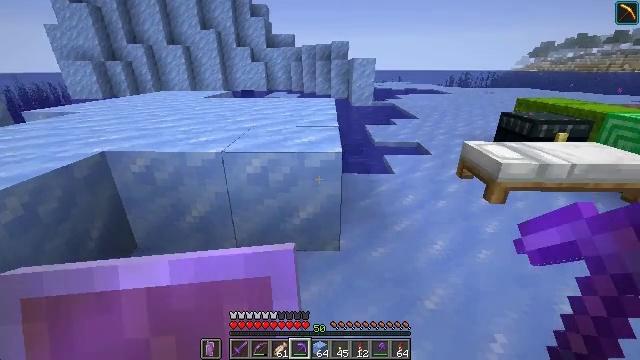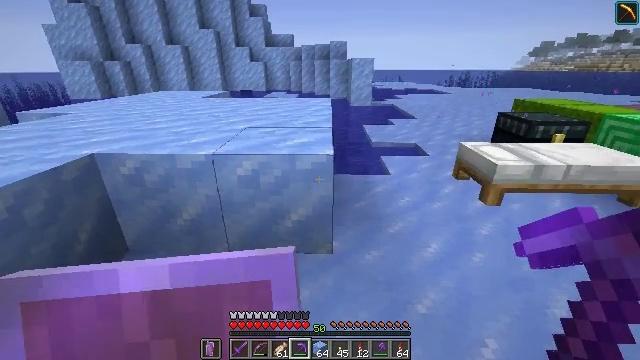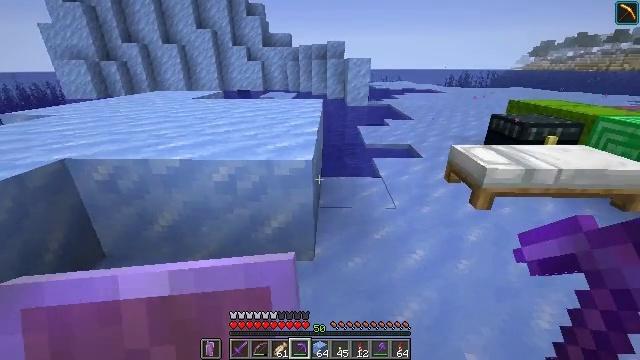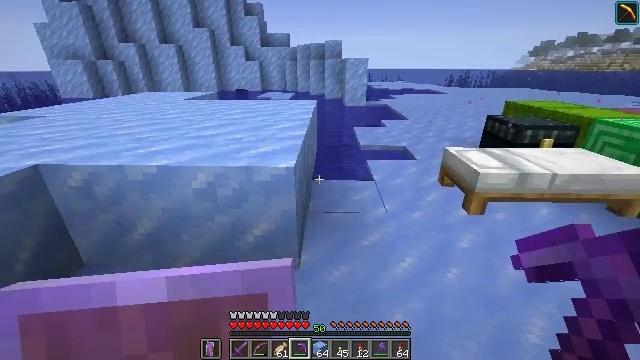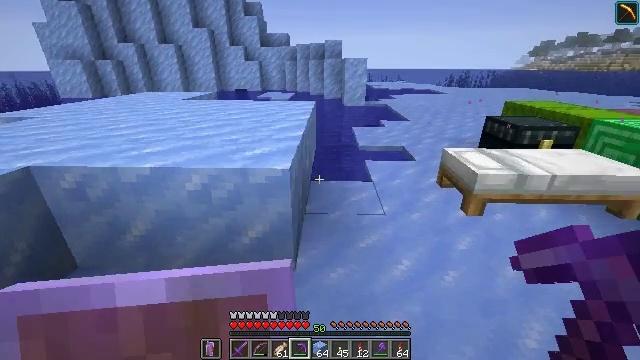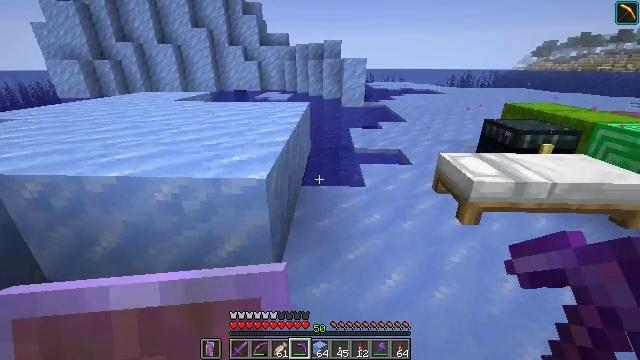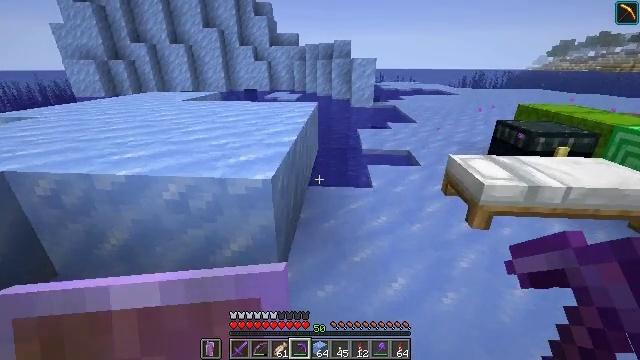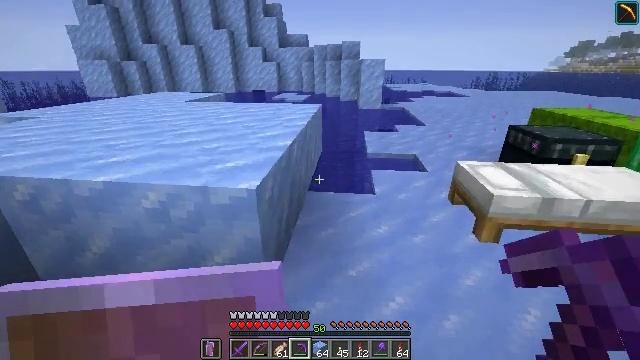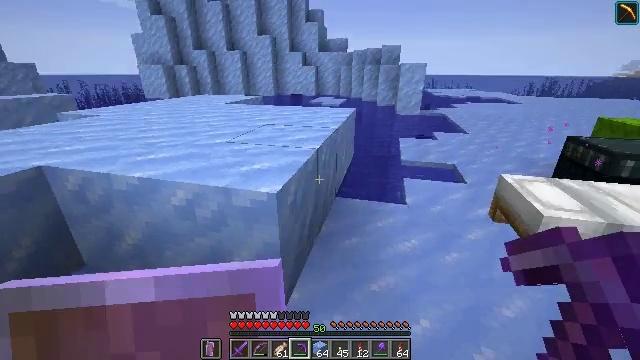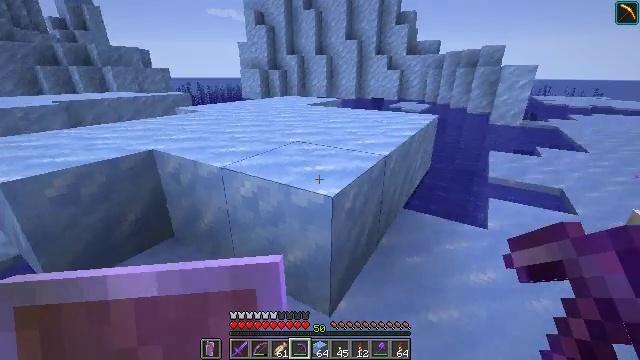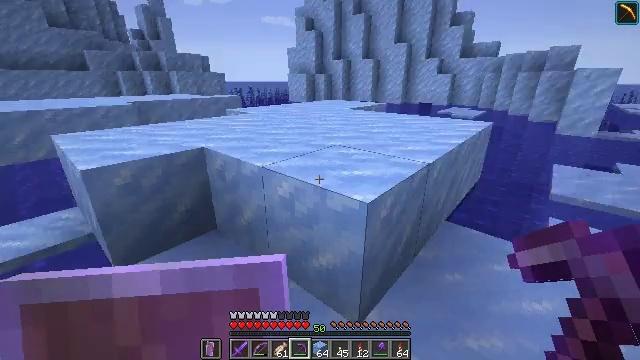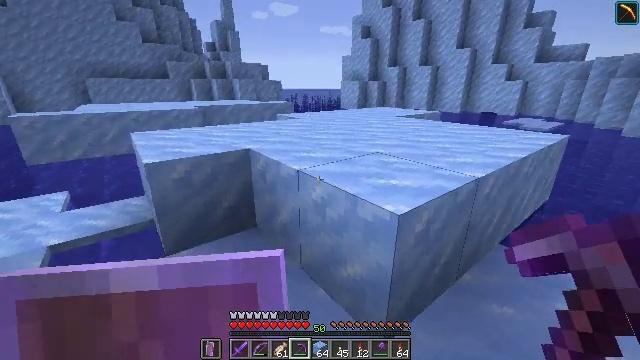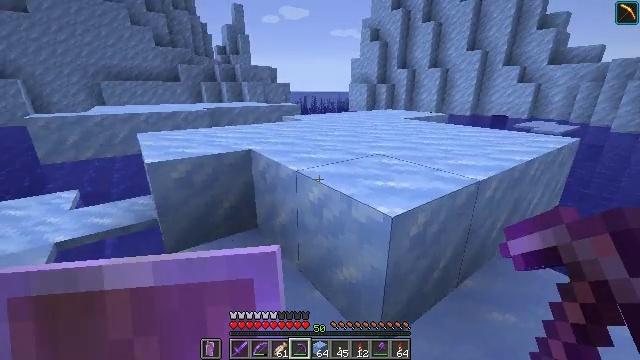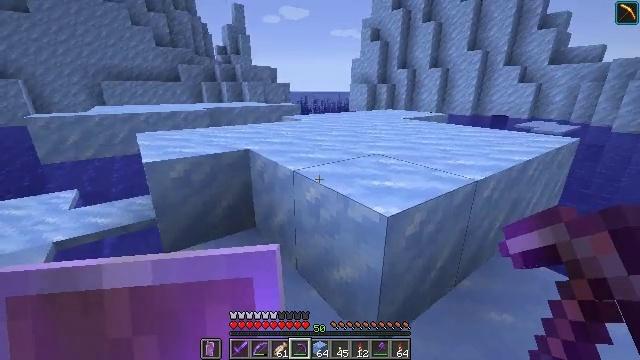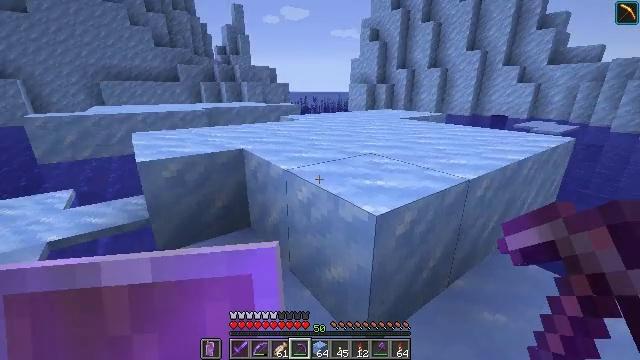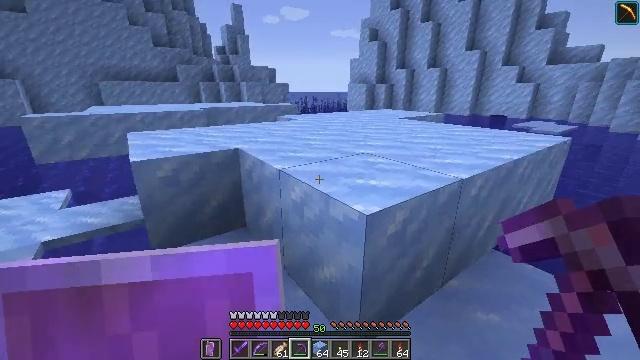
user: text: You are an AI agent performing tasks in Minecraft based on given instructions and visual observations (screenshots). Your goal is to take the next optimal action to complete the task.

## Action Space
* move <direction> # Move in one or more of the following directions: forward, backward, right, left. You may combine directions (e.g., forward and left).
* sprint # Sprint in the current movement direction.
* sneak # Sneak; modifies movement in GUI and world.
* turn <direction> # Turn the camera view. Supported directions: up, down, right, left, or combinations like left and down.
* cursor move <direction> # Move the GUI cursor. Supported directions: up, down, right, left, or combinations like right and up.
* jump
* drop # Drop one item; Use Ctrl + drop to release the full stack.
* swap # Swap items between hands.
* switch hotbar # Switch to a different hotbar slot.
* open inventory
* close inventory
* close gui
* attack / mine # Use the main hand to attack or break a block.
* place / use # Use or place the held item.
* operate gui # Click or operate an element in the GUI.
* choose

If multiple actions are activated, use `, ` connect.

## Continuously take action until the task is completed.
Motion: motion action
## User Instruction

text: Break packed ice to add to inventory.
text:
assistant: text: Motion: move forward and move right
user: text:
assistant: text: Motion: move forward and move right
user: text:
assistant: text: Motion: move forward
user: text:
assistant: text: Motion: move forward
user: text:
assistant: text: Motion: move forward
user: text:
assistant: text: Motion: move forward, turn left
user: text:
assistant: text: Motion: turn left
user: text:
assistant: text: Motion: turn left
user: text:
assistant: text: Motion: turn left
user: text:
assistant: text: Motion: turn left
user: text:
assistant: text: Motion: turn left and up
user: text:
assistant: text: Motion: turn left
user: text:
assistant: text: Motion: no_op
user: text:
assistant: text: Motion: no_op
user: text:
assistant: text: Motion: no_op
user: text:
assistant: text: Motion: no_op
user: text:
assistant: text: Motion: no_op
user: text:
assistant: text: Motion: turn right
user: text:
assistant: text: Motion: turn right and up
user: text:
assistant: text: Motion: turn right
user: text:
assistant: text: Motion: turn right
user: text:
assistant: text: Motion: no_op
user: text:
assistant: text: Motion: no_op
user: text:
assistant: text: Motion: no_op
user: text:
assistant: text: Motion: no_op
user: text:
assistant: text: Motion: no_op
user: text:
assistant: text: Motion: no_op
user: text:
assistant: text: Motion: no_op
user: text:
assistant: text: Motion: no_op
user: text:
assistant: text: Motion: no_op